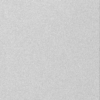
Label: dusty